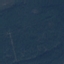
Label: Forest